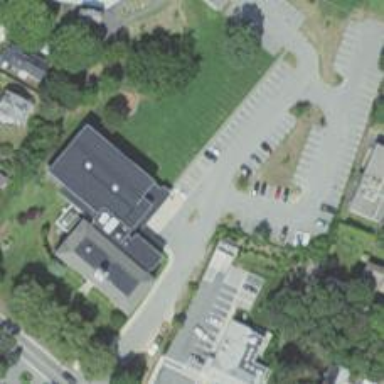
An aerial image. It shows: Parking space is available.